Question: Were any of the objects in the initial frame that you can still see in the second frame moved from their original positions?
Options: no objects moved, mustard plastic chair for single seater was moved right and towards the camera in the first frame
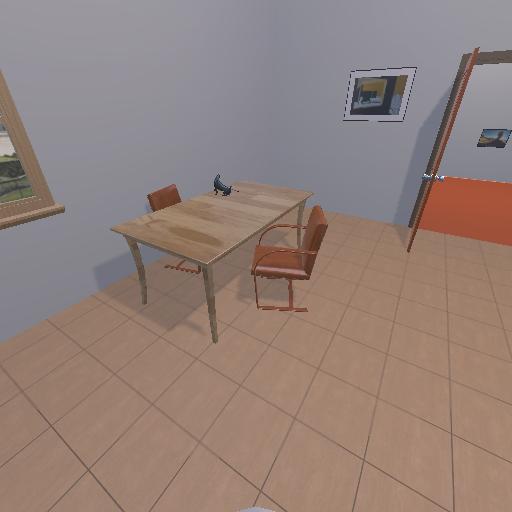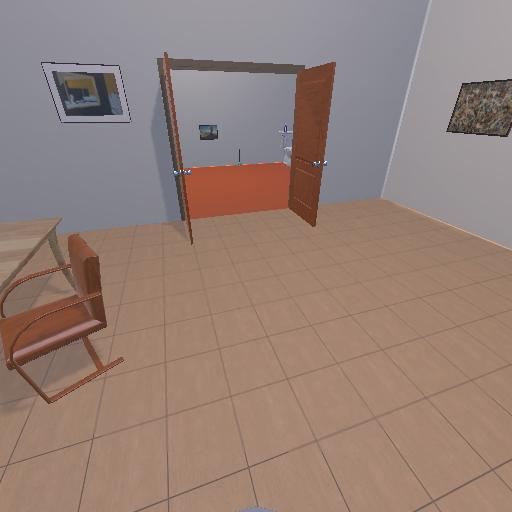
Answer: no objects moved